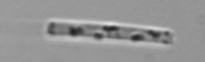
Label: Cerataulina_pelagica